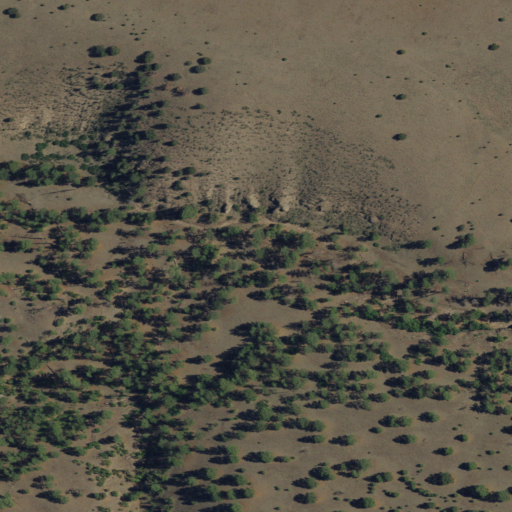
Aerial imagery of valley in New Mexico named Cooney Canyon containing evergreen forest, shrub, and grassland